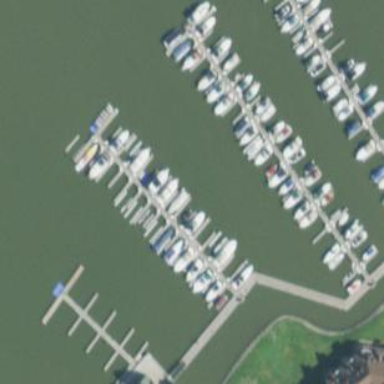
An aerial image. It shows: Marina area for leisure land.